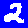
Digit: 2